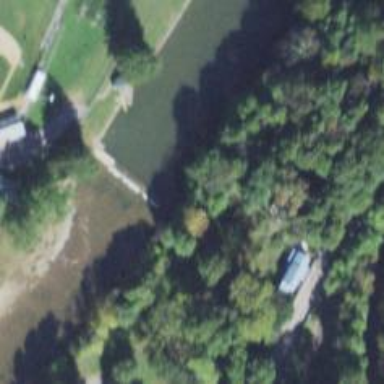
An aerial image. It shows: Weir along the waterway.